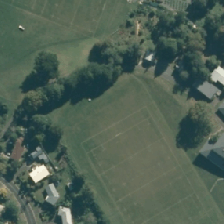
Land cover: urban_parkland